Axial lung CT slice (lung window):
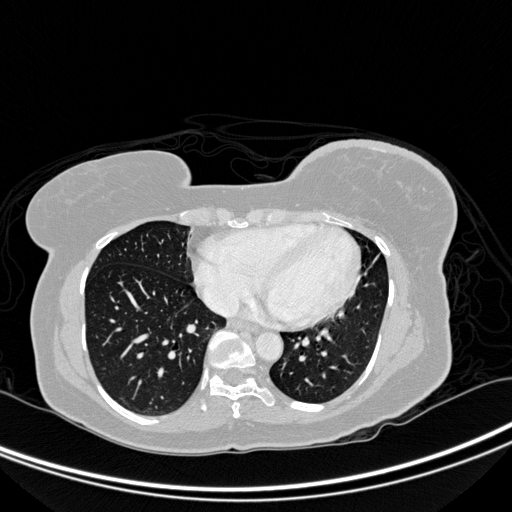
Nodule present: no